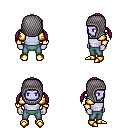
a pixel art fantasy rpg character, male body template, dark elf, purple skin, gold arm armor, teal pants, white blonde twin-tailed hairstyle, chain hood, gold boots, four views (front, back, left, right), 2x2 character sprite sheet, small pixel art, hard edges, no anti-aliasing